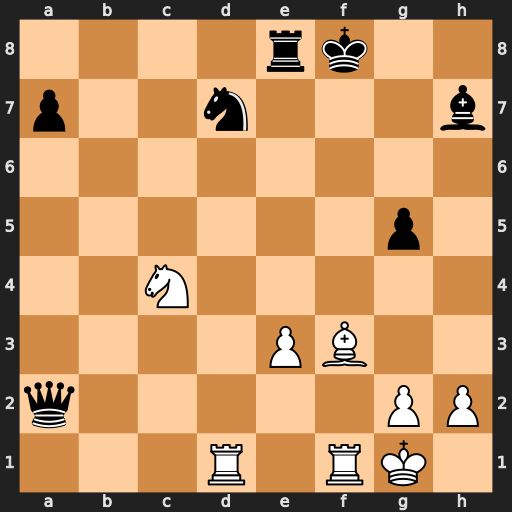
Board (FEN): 4rk2/p2n3b/8/6p1/2N5/4PB2/q5PP/3R1RK1
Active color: w
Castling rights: -
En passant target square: -
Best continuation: Rxd7 Kg8 Bd5+